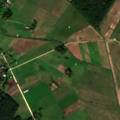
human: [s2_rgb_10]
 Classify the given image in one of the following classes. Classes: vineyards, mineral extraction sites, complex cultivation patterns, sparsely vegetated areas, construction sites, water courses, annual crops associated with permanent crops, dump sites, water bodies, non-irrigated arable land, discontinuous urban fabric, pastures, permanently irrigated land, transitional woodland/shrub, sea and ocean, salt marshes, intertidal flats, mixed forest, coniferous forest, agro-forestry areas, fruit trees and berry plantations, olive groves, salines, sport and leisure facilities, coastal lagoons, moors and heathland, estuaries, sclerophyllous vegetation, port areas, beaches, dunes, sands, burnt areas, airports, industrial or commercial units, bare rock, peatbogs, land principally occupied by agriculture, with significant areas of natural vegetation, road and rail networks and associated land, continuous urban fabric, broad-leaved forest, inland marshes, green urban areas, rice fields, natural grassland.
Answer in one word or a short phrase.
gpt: discontinuous urban fabric, non-irrigated arable land, complex cultivation patterns, broad-leaved forest